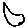
Label: moon